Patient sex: M
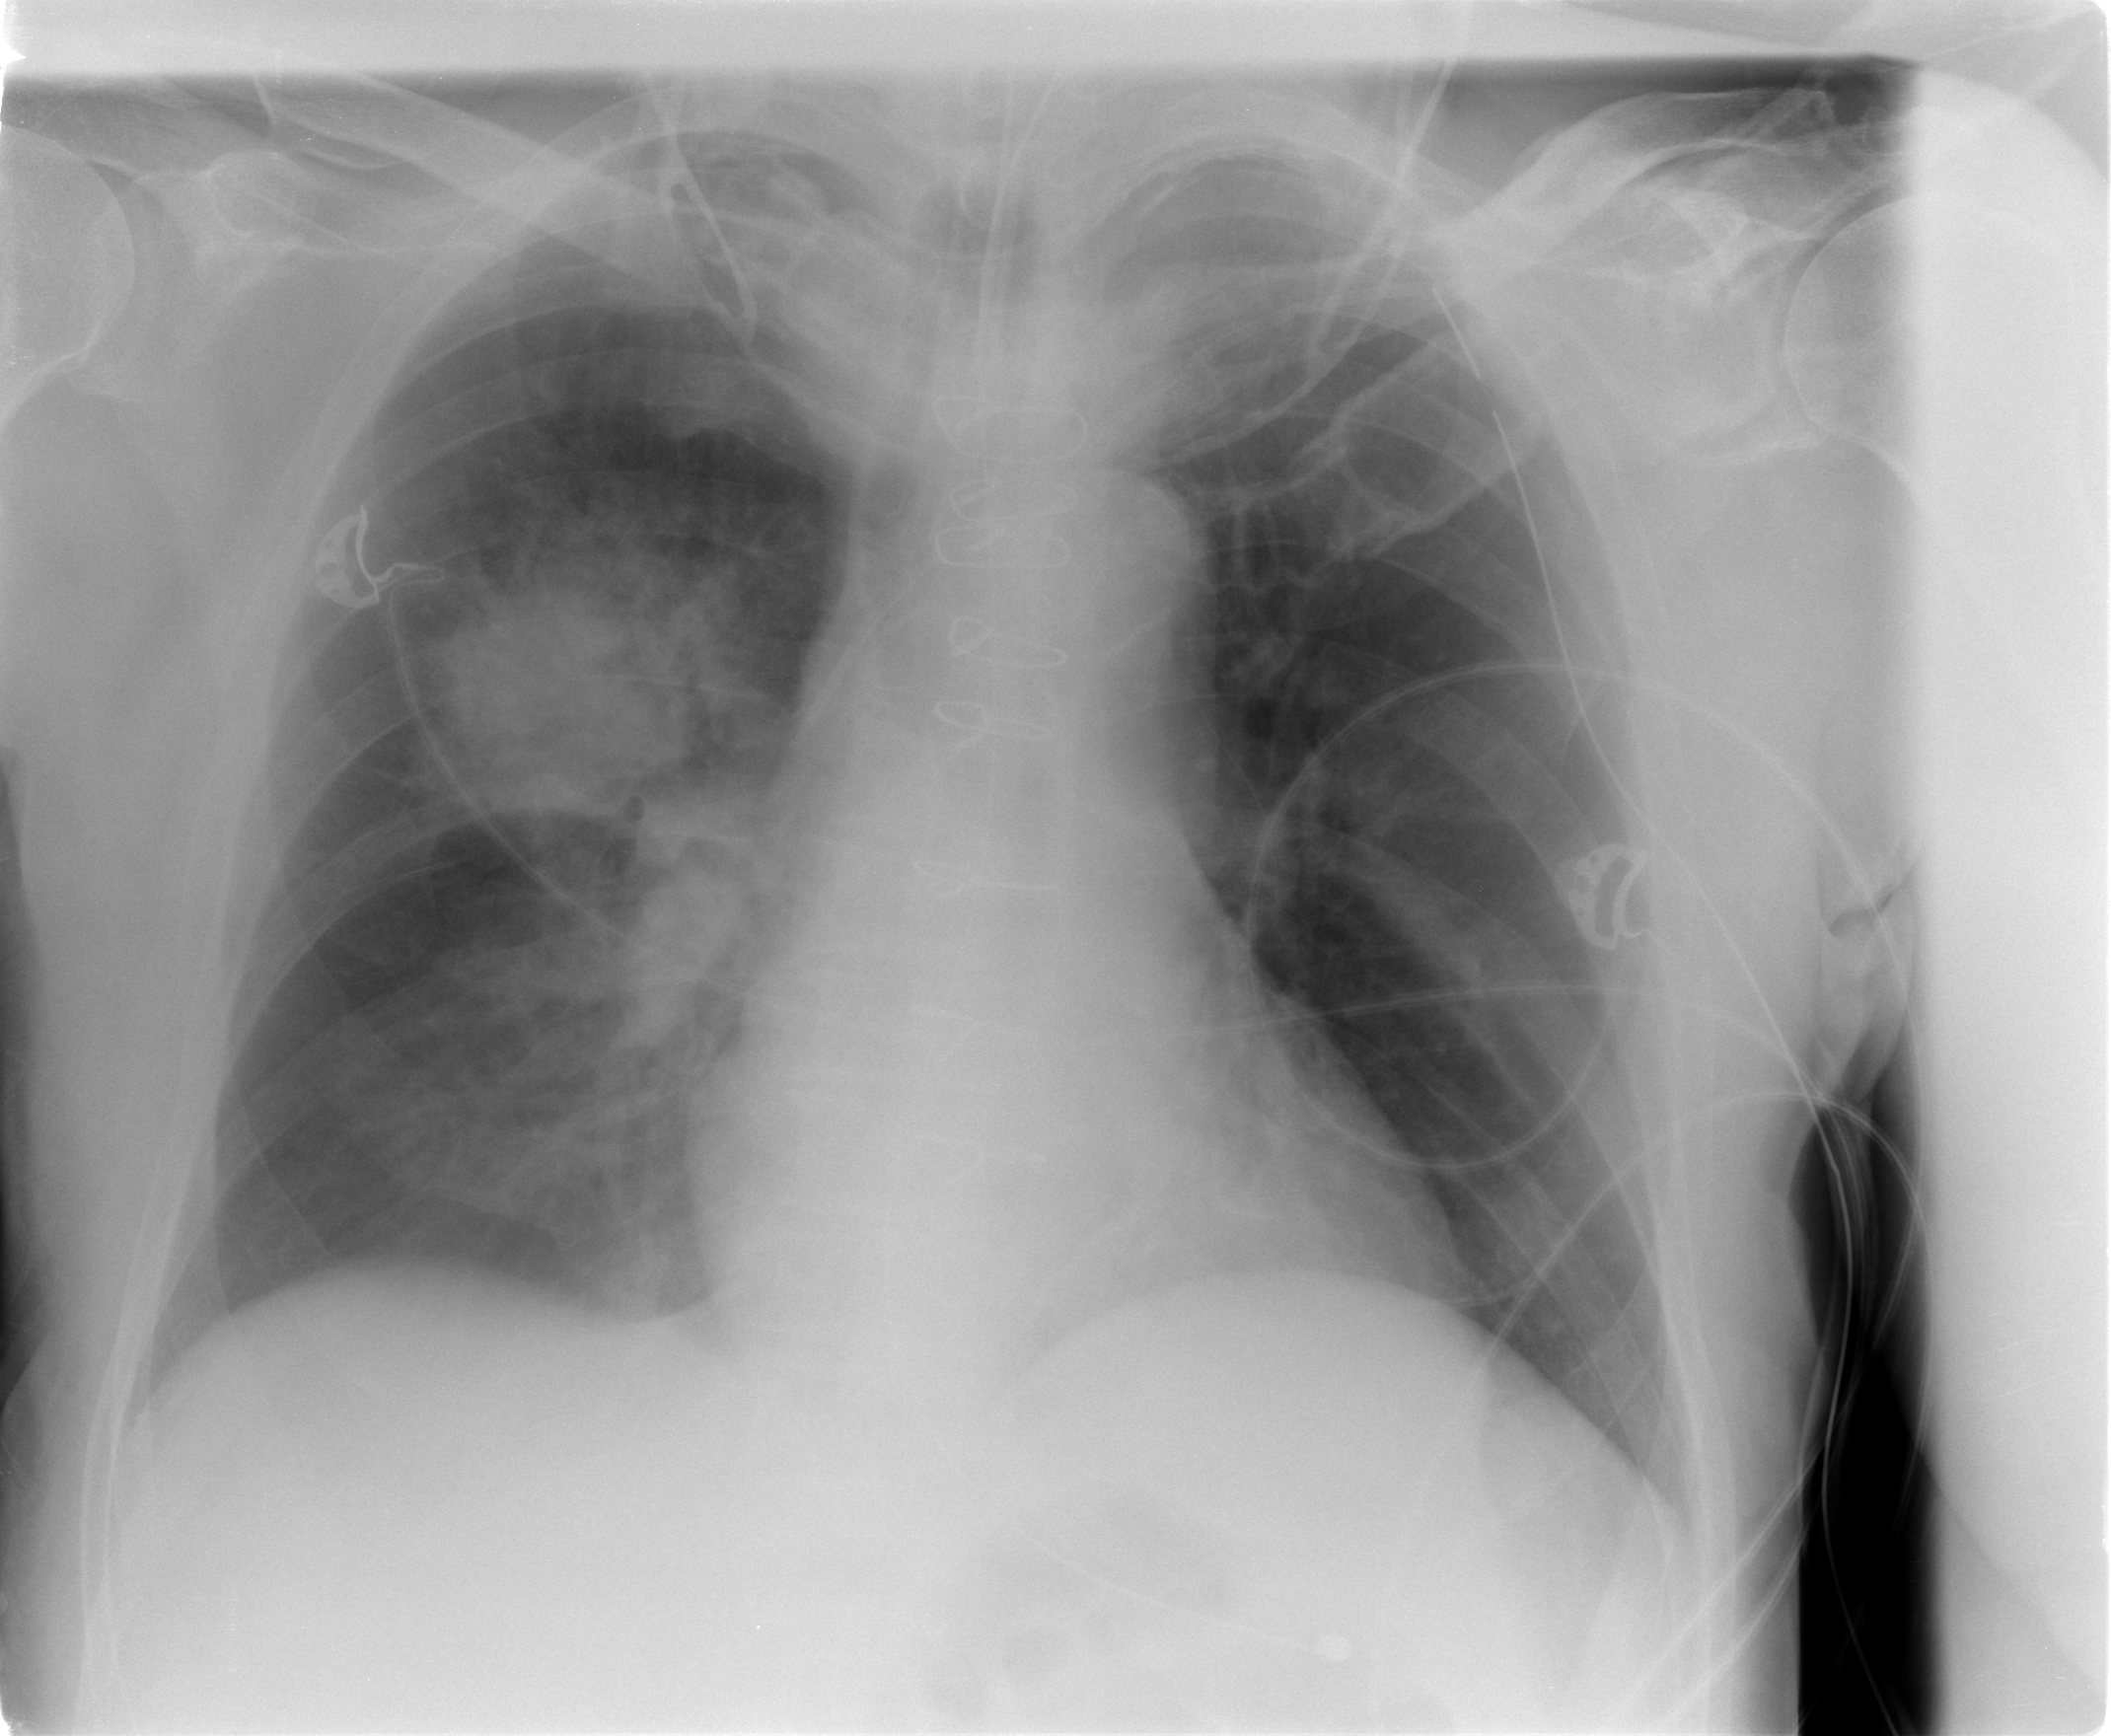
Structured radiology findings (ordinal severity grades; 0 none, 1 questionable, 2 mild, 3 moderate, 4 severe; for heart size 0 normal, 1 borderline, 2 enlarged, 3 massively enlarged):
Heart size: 0
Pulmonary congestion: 0
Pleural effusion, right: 0
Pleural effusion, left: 0
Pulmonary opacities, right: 3
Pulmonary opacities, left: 0
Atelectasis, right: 3
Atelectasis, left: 0